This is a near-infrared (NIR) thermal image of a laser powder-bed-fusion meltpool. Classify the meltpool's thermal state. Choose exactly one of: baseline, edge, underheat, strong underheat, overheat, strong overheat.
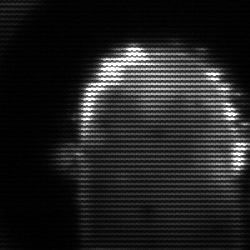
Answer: baseline